Question: I have a following html:
'''
<div id="divVis2" class="divVis">
<svg width="1540" height="345">
<defs>
<marker id="normal" viewBox="0 -5 10 10" refX="15" refY="-1.5" markerWidth="6" markerHeight="6" orient="auto">
<path d="M0,-5L10,0L0,5"></path>
</marker>
<marker id="anomaly" viewBox="0 -5 10 10" refX="15" refY="-1.5" markerWidth="6" markerHeight="6" orient="auto">
<path d="M0,-5L10,0L0,5"></path>
</marker>
</defs>
<g>
<path class="anomaly" marker-end="url(#anomaly)" d="M908.3739002256449,176.0182689704716L661.9527686239043,249.64760217208658"></path>
<path class="normal" marker-end="url(#normal)" d="M660.4045373167714,246.37428873149702L879.5700343222044,98.59473202412175"></path>
<path class="normal" marker-end="url(#normal)" d="M878.0019325543491,95.25420149730667L631.216835426003,167.4248240636326"></path>
</g>
<g>
<g transform="translate(889.5195255254339,91.88595979689137)">
<circle class="normal" r="12"></circle>
<text x="0" y="4" class="normal">133</text>
</g>
<g transform="translate(619.6992424549181,170.7930657640479)">
<circle class="normal" r="12"></circle>
<text x="0" y="4" class="normal">134</text>
</g>
<g transform="translate(650.4550461135419,253.0830609587274)">
<circle class="anomaly" r="12"></circle>
<text x="0" y="4" class="normal">137</text>
</g>
<g transform="translate(919.8716227360072,172.5828101838308)">
<circle class="normal" r="12"></circle>
<text x="0" y="4" class="normal">136_1</text>
</g>
</g>
</svg>
</div>
'''
Its corresponding css is:
'''
#divVis2 path {
fill: none;
/* stroke: #666; */
stroke-width: 0.5px;
}
#divVis2 path.normal {
stroke: #808080;
}
#divVis2 path.anomaly {
stroke: red;
stroke-width: 1.5px;
}
/* for the marker */
#divVis2 #normal {
fill: black;
stroke-width: 0.5px;
}
#divVis2 #anomaly {
fill: red;
stroke-width: 1.5px;
}
#divVis2 circle.normal {
fill: #ccc;
stroke: #ffffff;
stroke-width: 0.5px;
}
#divVis2 circle.anomaly {
fill: #ff0000;
stroke: #ffffff;
stroke-width: 0.5px;
}
#divVis2 text.normal {
font: 7px sans-serif;
pointer-events: none;
fill: black;
text-anchor:middle;
}
#divVis2 text.label {
font: 9px sans-serif;
pointer-events: none;
fill: blue;
text-anchor:middle;
}
'''
The corresponding output in browser is:

Why are the arrows not getting displayed at the end of each path? I am unable to find out the problem in css selectors.
Here is a jsfiddle: <URL>
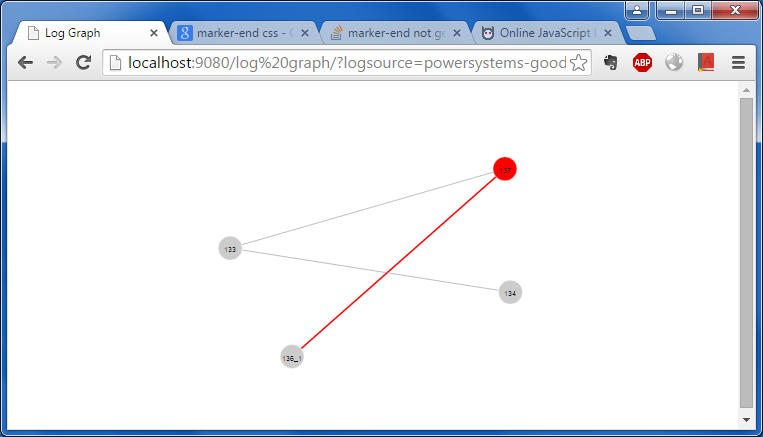
Answer: '''
#divVis2 path {
fill: none;
/* stroke: #666; */
stroke-width: 0.5px;
}
'''
has a higher specificity for the markers than
'''
#divVis2 #normal {
fill: black;
stroke-width: 0.5px;
}
'''
so the marker paths are fill="none" and the stroke-width is so thin because the markers are small that you can't see it.